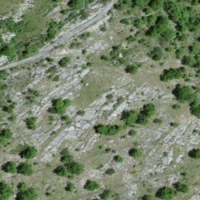
EUNIS habitat code: 45
Species observed at this site:
Prunus mahaleb